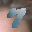
Label: 7